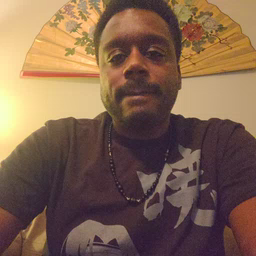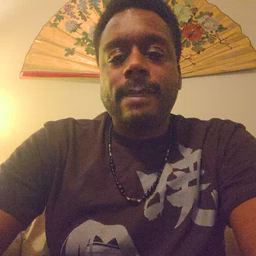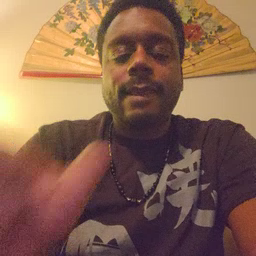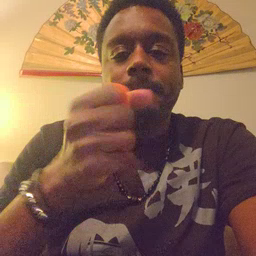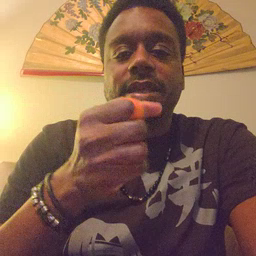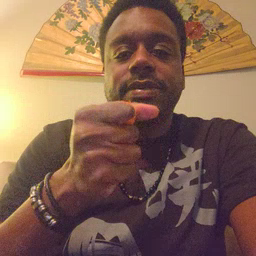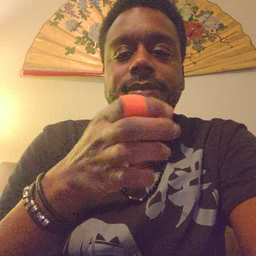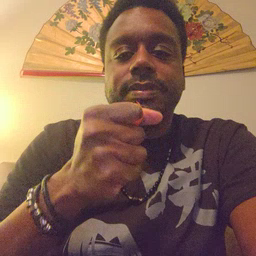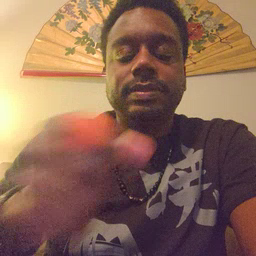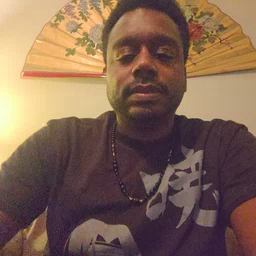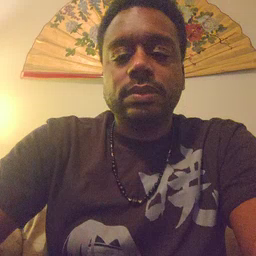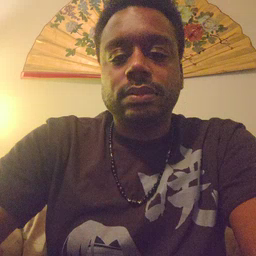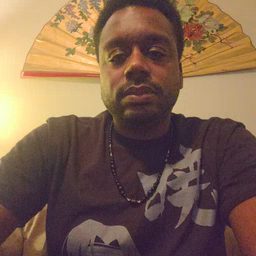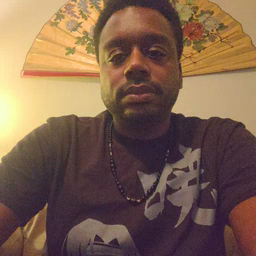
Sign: milk